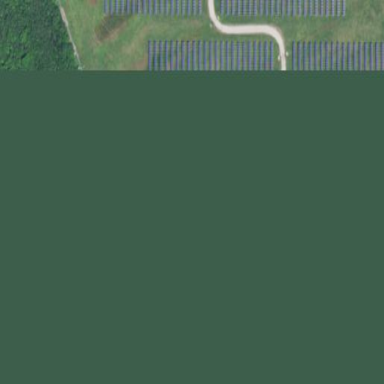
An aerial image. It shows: Solar power generator using photovoltaic method with solar photovoltaic panel types.